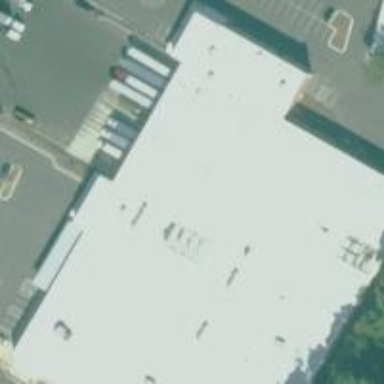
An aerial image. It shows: Commercial building being used as food bank.